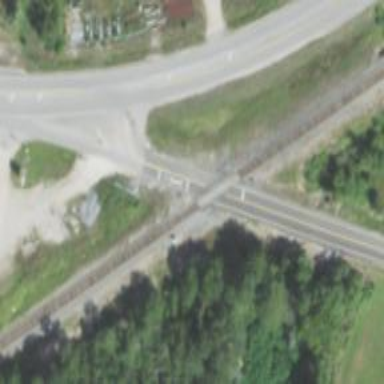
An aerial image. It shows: Railway level crossing.